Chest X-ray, PA view. Patient: 27 years old, sex F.
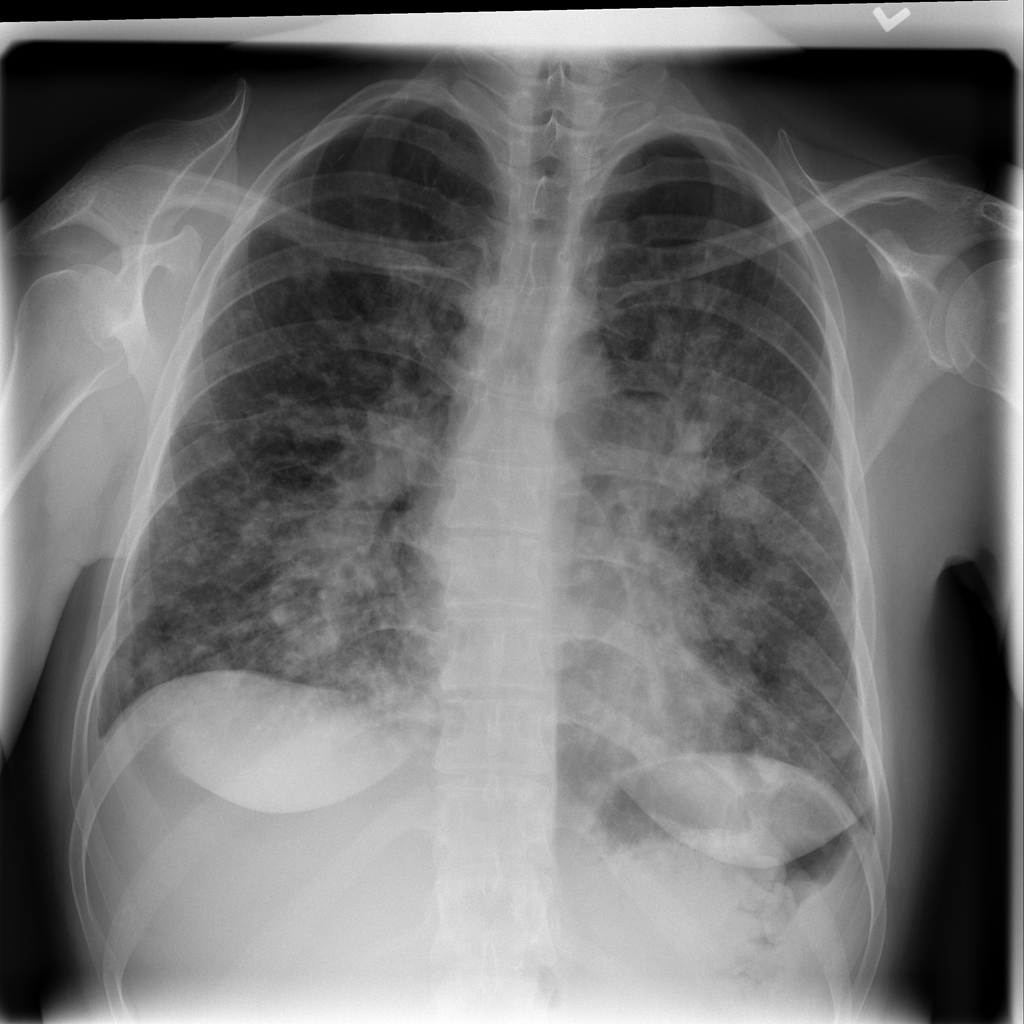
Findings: Nodule